Field crop: tomato
Growth stage: 1
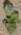
Species: solanum